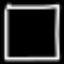
Label: square